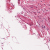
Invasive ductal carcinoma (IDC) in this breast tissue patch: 0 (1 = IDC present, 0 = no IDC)